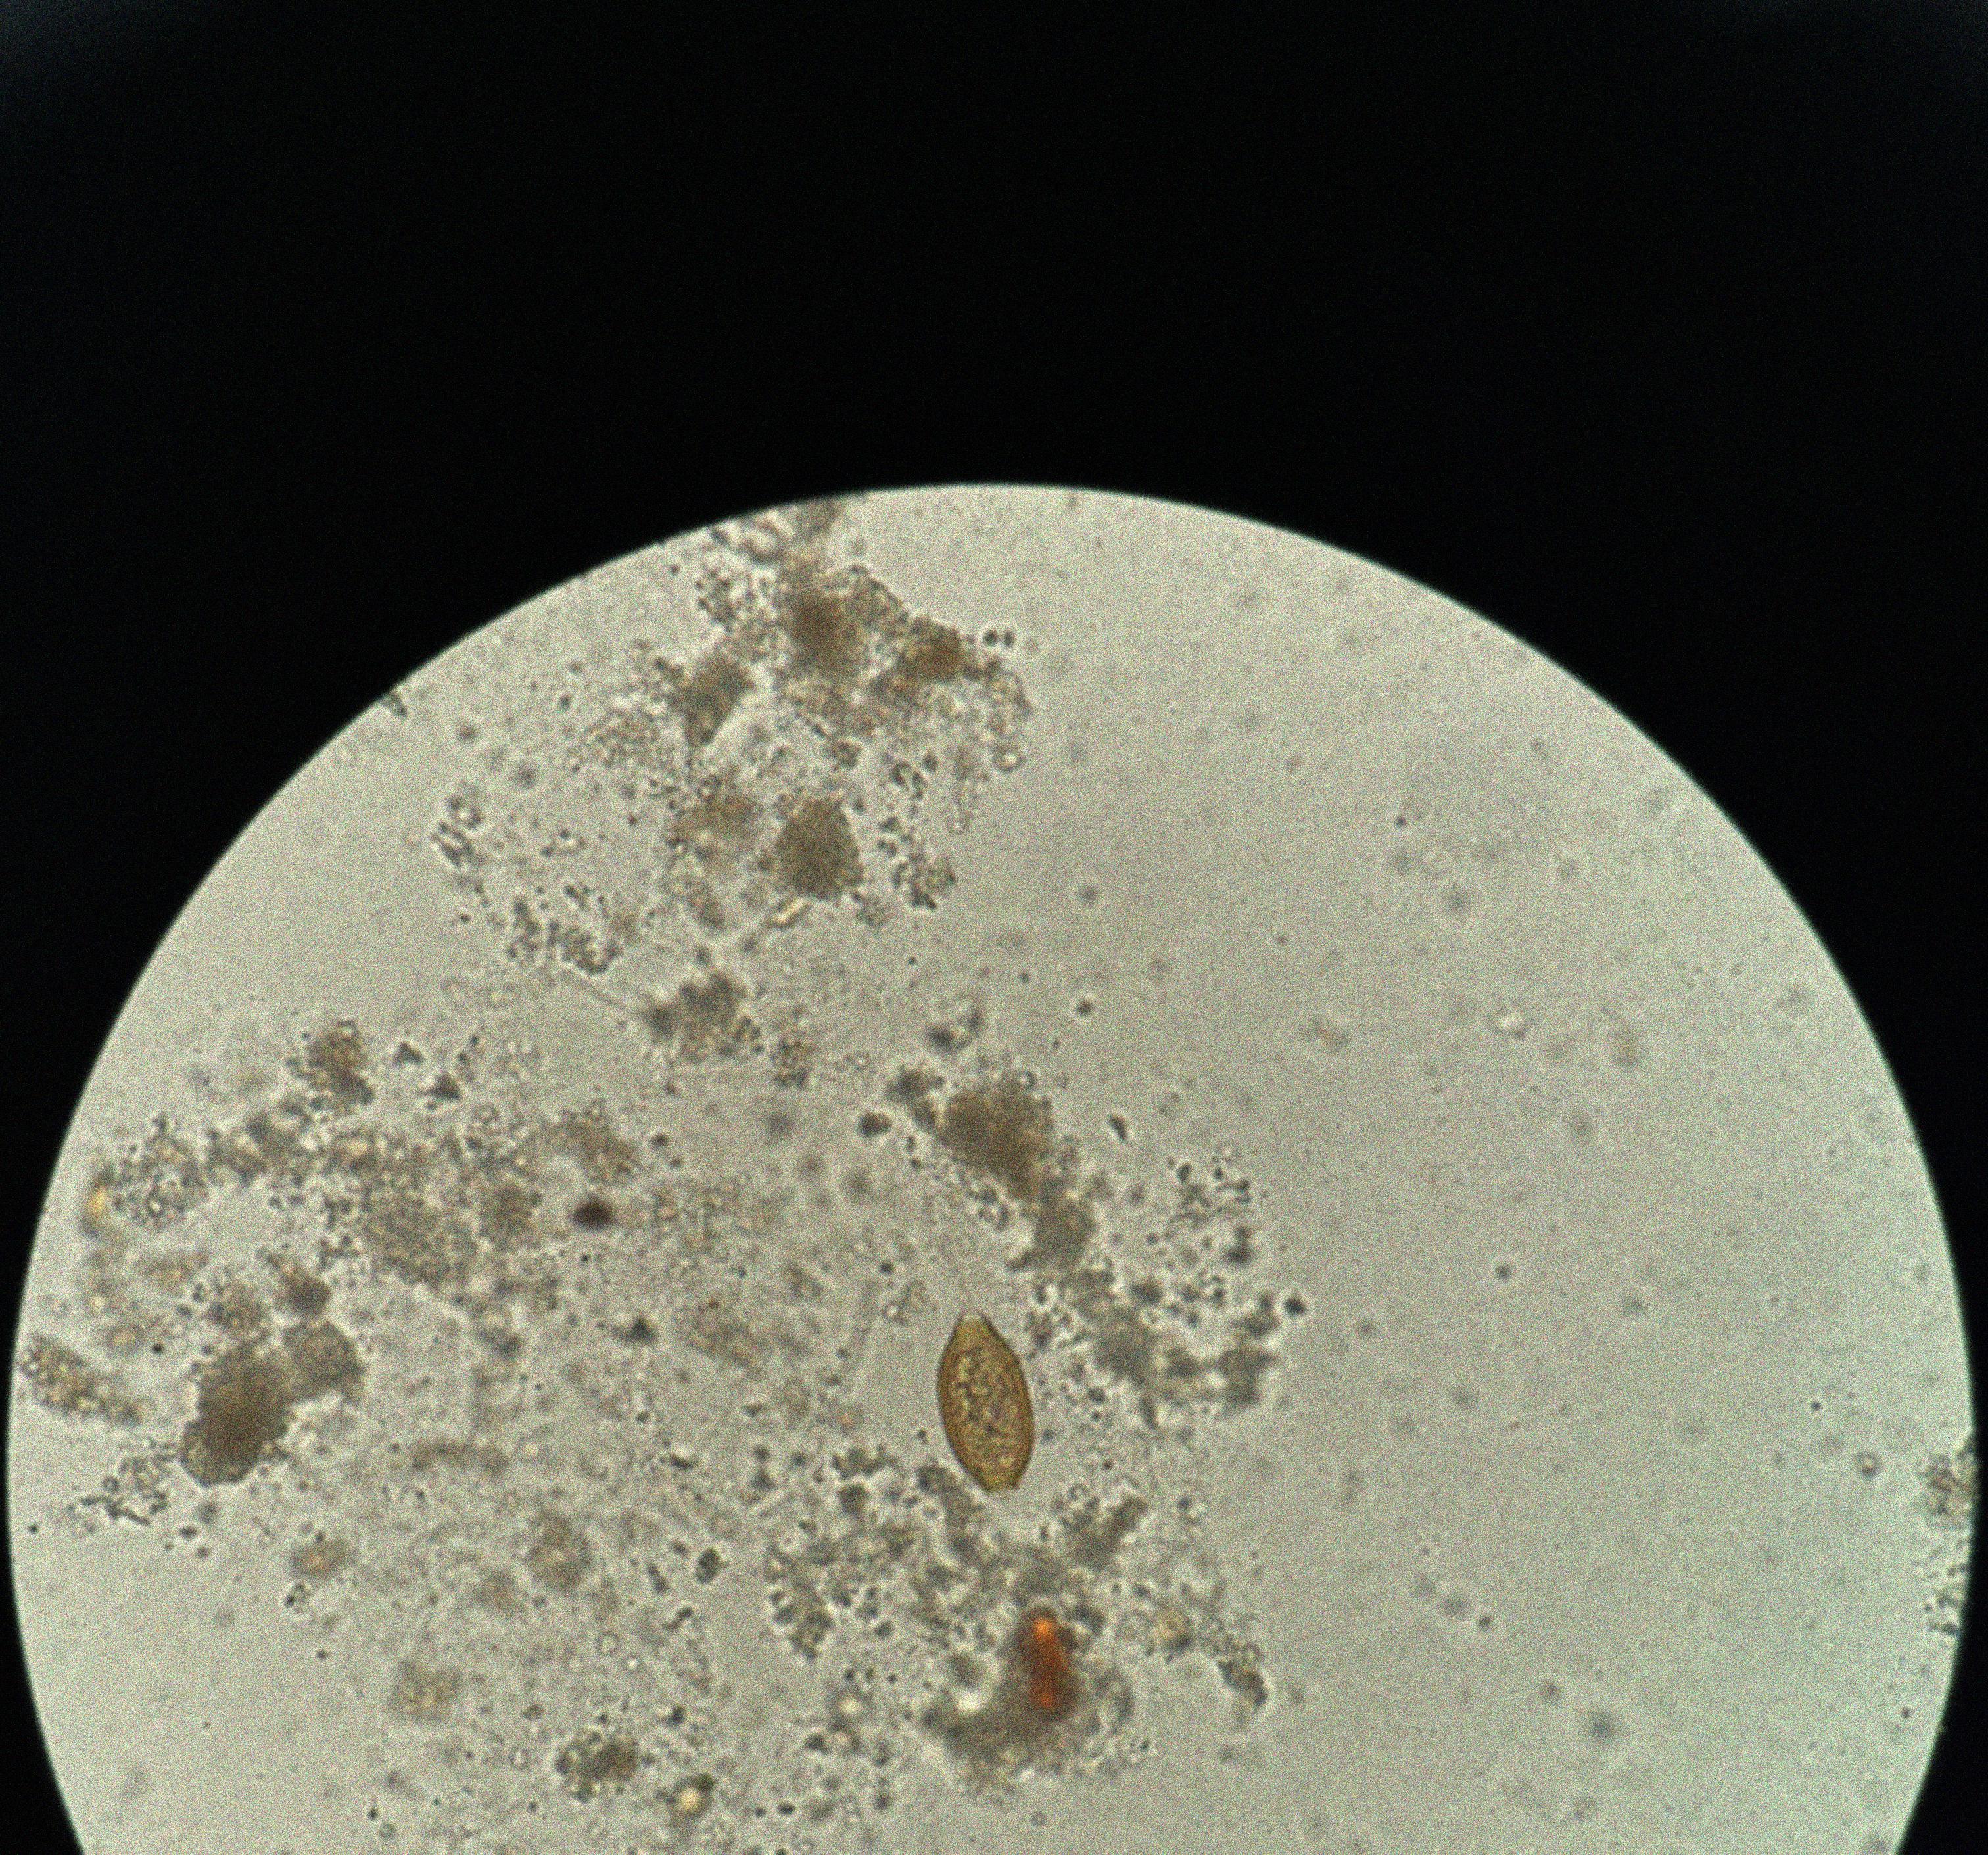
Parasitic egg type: Trichuris trichiura